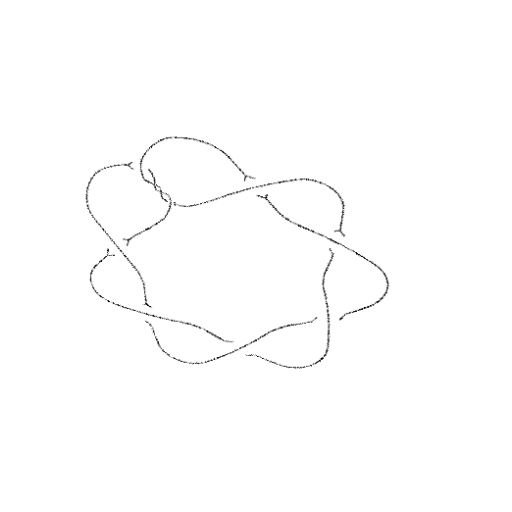
Crossing number: 10